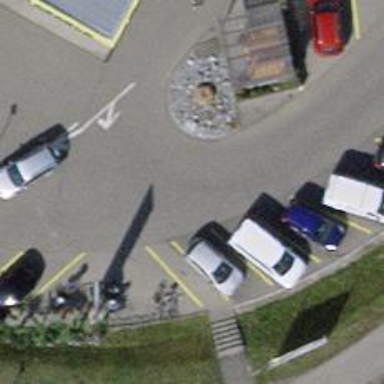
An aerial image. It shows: Road serving as parking aisle.